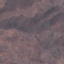
Land use / land cover class: HerbaceousVegetation